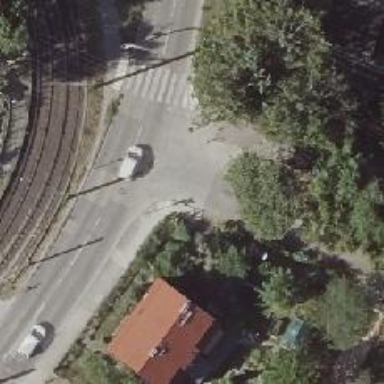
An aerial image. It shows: Smooth asphalt road in residential area.